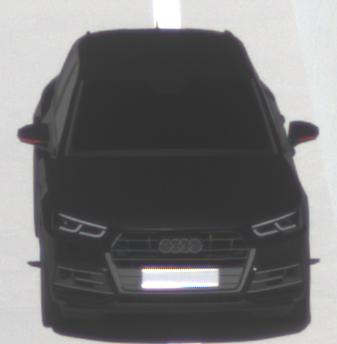
Make: Audi
Model: Q5 45 TFSI
Detailed model: Q5 (FY)
Model produced from: 2019/01
Model produced until: 2019/05
Doors: 5
Color: black
Road condition: dry road
Daytime: midday
Contrast: high contrast